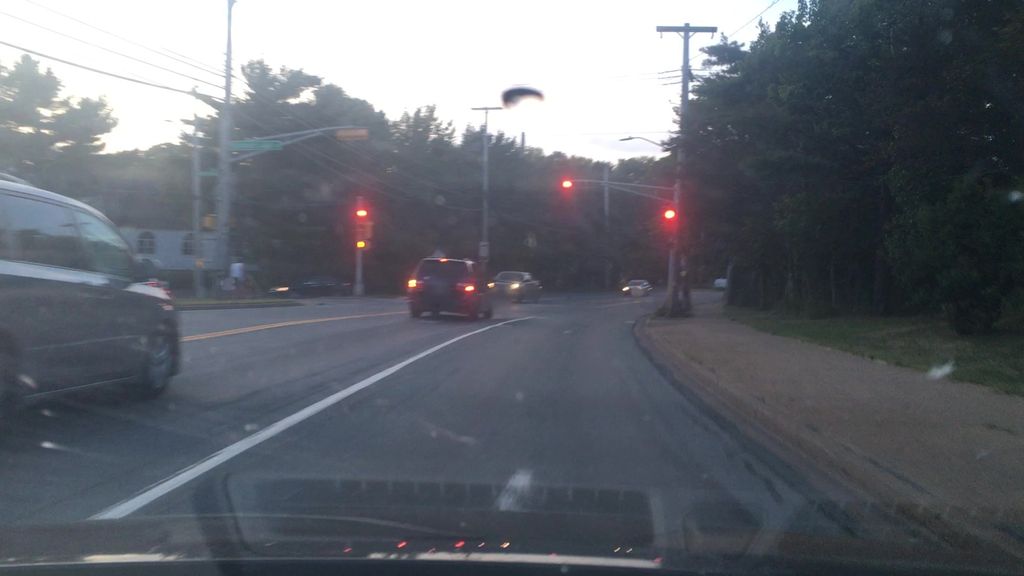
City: halifax